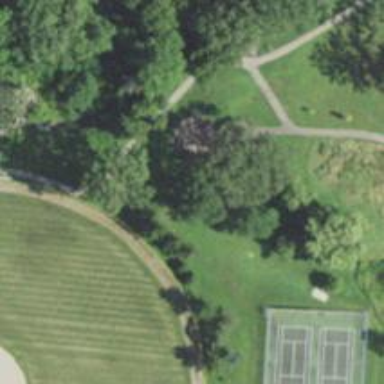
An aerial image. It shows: Disc golf hole.